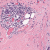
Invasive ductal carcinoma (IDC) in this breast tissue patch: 1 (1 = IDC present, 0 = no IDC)